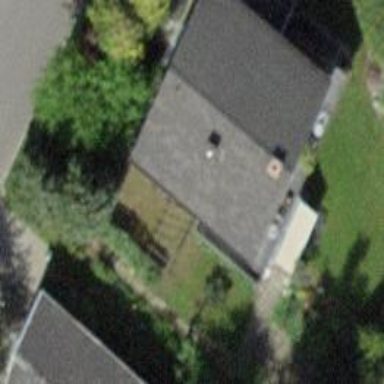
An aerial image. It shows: Simple house.